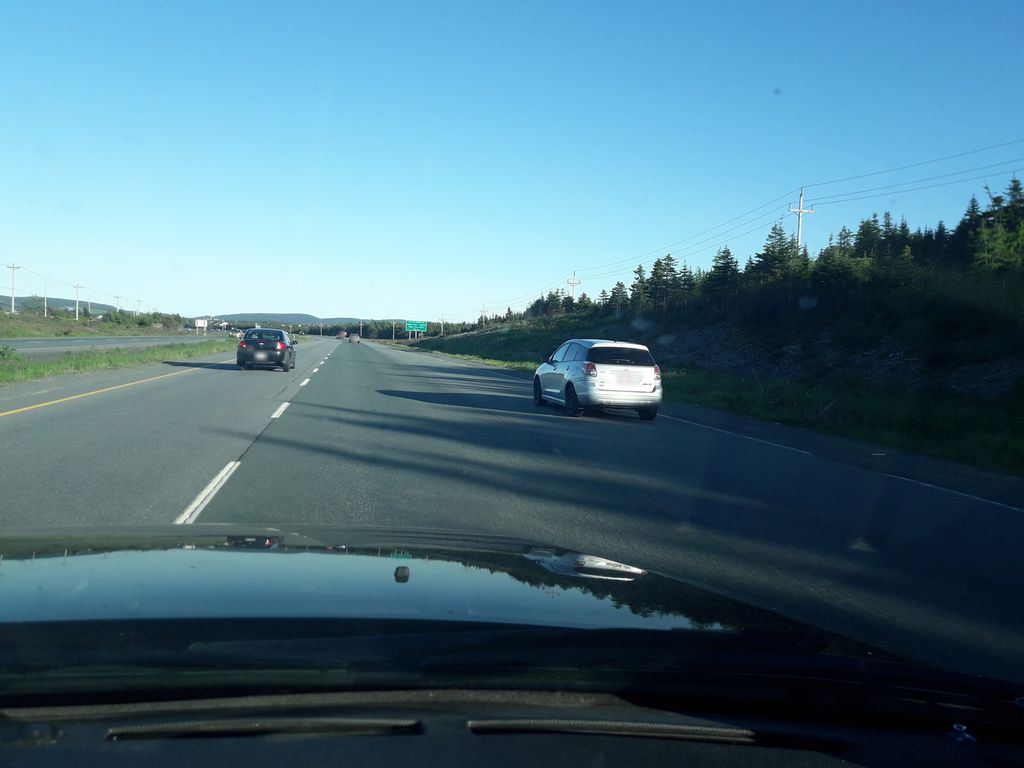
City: st_johns